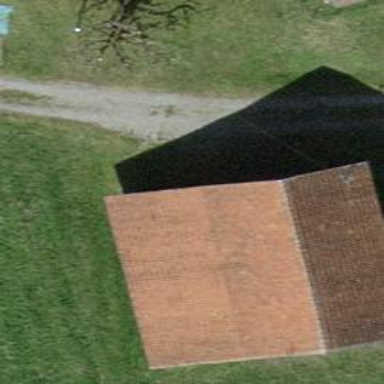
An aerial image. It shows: Farm auxiliary building.